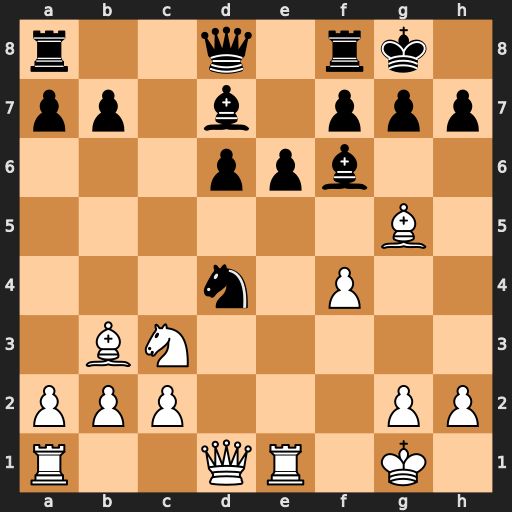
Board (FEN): r2q1rk1/pp1b1ppp/3ppb2/6B1/3n1P2/1BN5/PPP3PP/R2QR1K1
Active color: w
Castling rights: -
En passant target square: -
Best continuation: Bxf6 Qxf6 Ne4 Qxf4 Qxd4